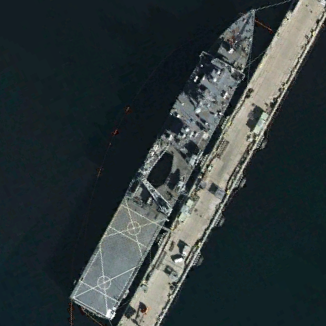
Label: combat